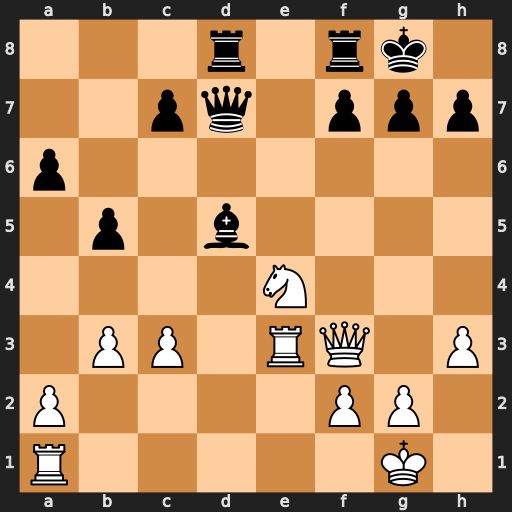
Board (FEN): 3r1rk1/2pq1ppp/p7/1p1b4/4N3/1PP1RQ1P/P4PP1/R5K1
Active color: w
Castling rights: -
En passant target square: -
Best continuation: Nf6+ gxf6 Qxf6 Qd6 Rg3+ Qxg3 fxg3